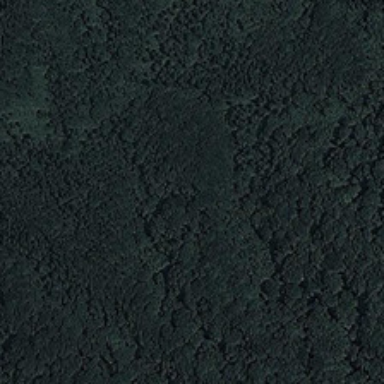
Many green trees are in a piece of forest .